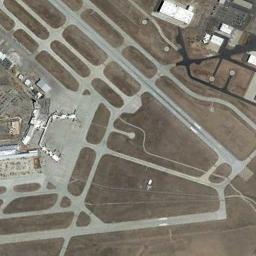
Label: airport